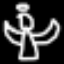
Label: angel